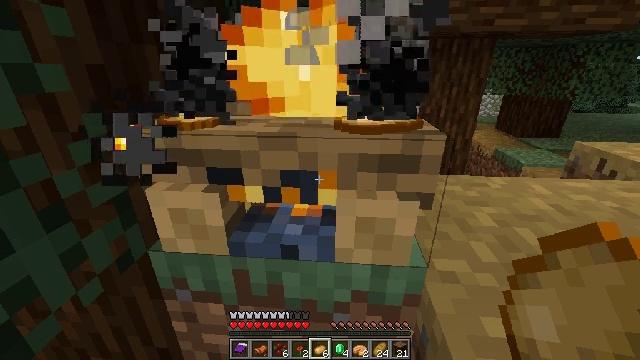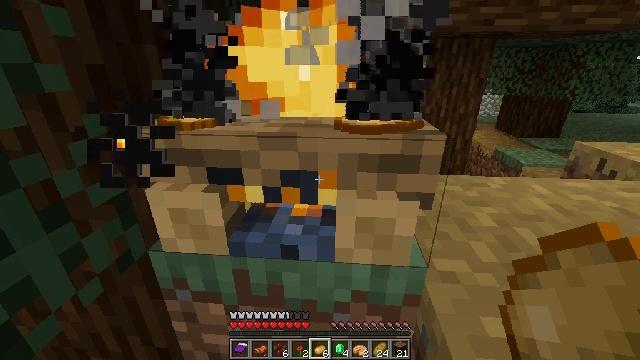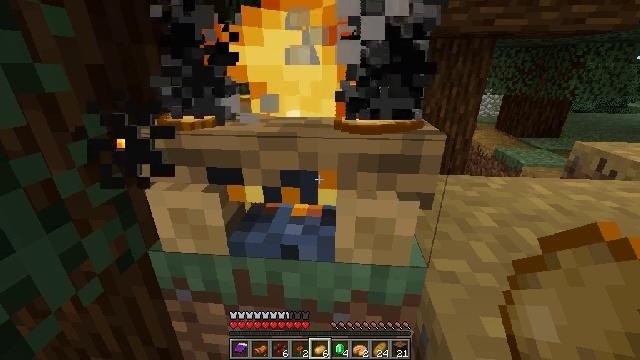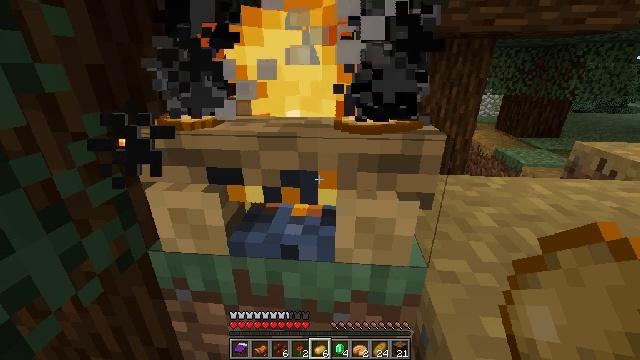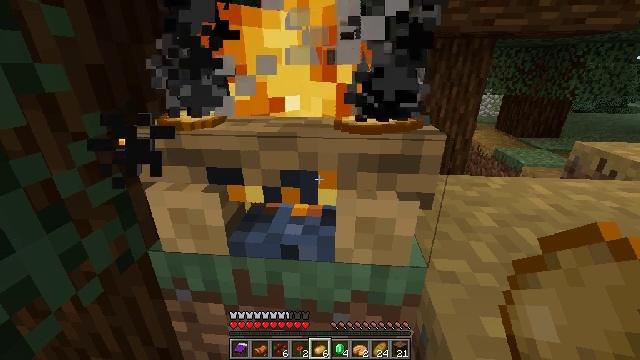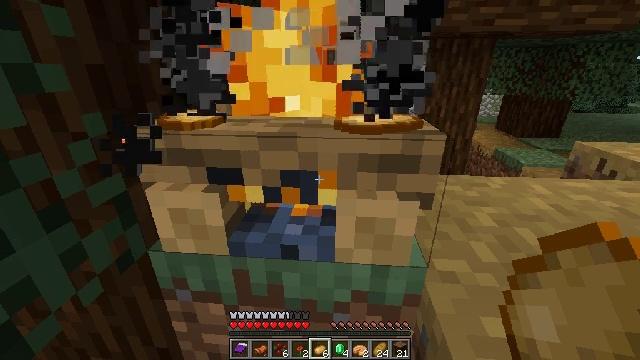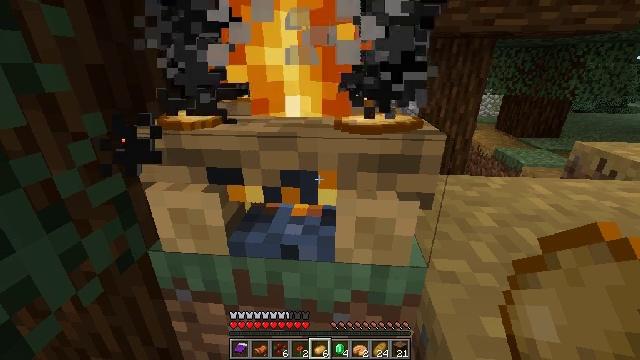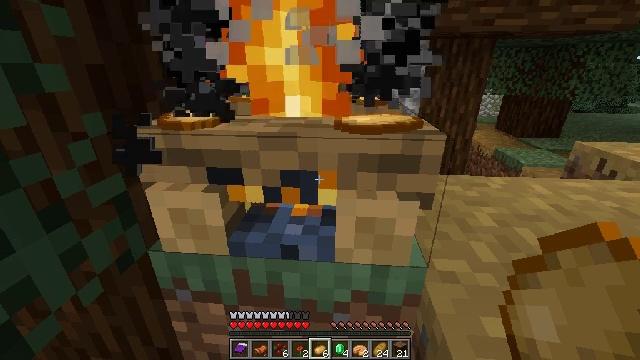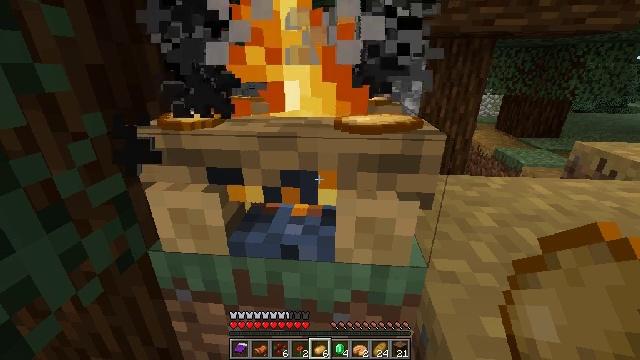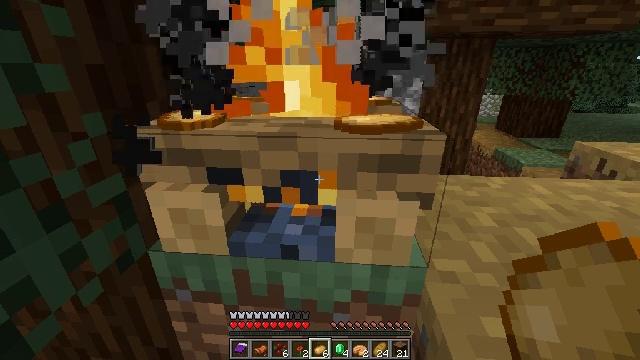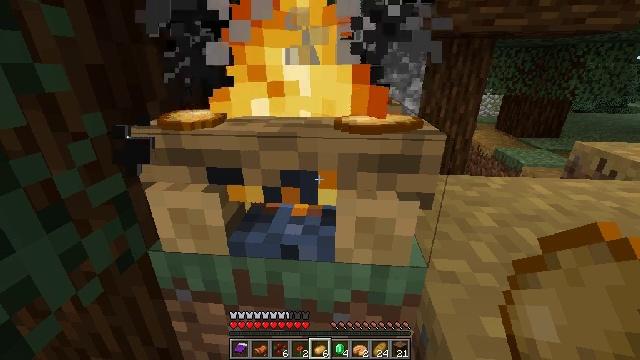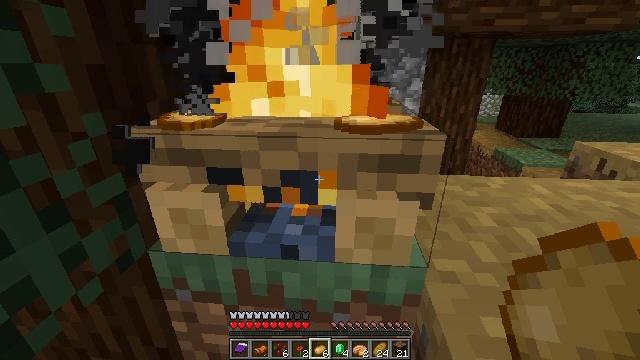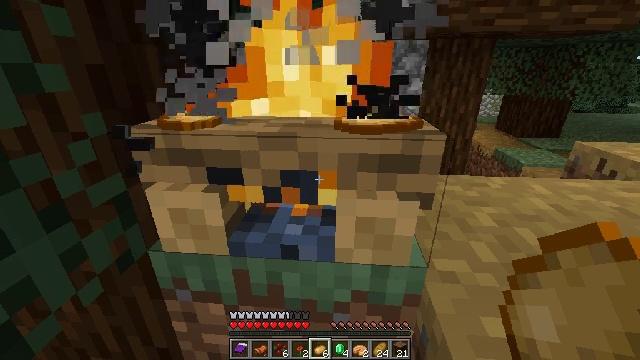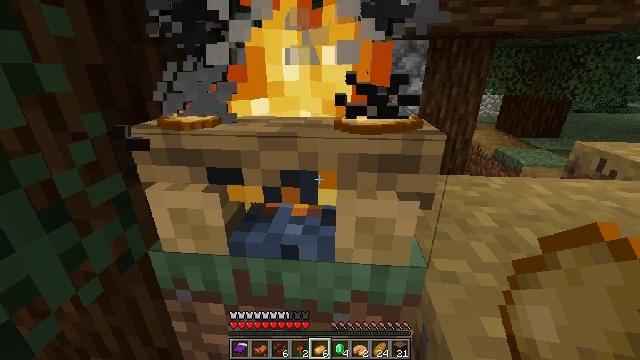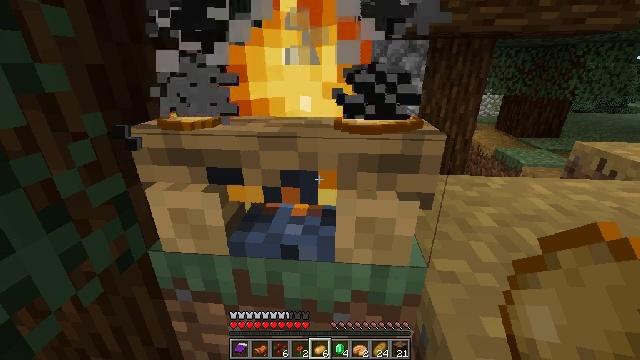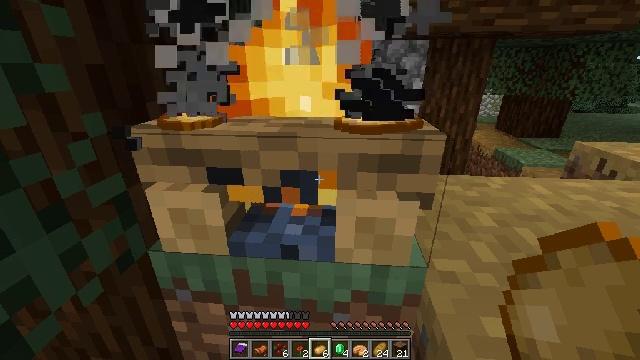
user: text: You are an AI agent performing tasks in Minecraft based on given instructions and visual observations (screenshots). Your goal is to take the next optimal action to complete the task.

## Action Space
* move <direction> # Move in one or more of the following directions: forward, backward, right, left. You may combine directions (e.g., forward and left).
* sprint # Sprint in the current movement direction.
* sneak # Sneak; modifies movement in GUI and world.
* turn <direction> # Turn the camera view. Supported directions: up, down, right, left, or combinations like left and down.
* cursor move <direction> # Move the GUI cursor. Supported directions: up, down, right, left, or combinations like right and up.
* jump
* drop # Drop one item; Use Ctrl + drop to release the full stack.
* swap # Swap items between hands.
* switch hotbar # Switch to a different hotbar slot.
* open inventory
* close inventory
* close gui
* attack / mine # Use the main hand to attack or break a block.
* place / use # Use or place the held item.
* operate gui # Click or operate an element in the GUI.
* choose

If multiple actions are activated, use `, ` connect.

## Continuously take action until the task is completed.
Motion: motion action
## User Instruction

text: craft item air
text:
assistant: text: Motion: use / place
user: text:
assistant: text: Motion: use / place
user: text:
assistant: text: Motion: use / place
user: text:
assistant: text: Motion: use / place
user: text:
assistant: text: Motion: use / place
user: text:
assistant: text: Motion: use / place
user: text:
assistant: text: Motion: use / place
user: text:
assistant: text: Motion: use / place
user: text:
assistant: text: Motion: use / place
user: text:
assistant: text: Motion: use / place
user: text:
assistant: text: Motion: use / place
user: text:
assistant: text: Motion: use / place
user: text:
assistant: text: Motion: use / place
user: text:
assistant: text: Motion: use / place
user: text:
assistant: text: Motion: use / place
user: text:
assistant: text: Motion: use / place
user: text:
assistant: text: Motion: use / place
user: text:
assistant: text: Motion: use / place
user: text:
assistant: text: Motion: use / place
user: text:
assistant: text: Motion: use / place
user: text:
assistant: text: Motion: use / place
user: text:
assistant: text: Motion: use / place
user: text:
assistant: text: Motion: use / place
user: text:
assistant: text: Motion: use / place
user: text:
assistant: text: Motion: use / place
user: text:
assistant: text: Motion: use / place
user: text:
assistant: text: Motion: use / place
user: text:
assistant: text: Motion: use / place
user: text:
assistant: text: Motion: use / place
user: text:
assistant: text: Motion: use / place